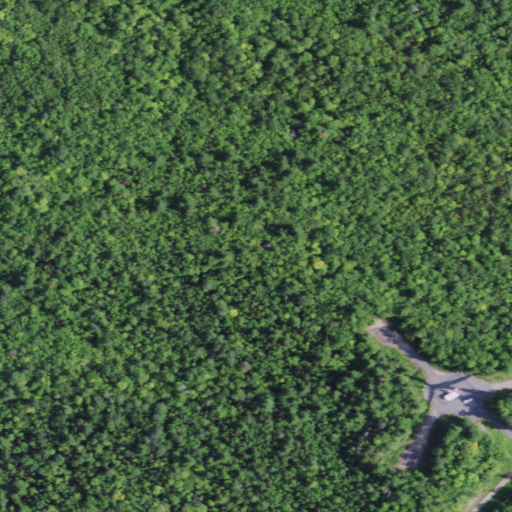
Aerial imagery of mountain in New York named Big Hill containing deciduous forest, evergreen forest, and pasture